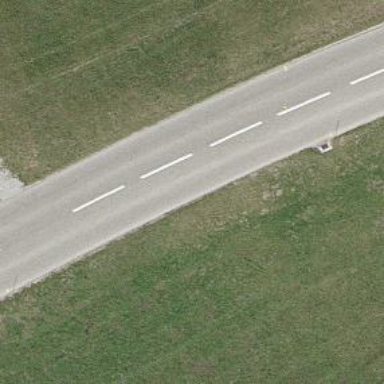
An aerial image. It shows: Secondary road.